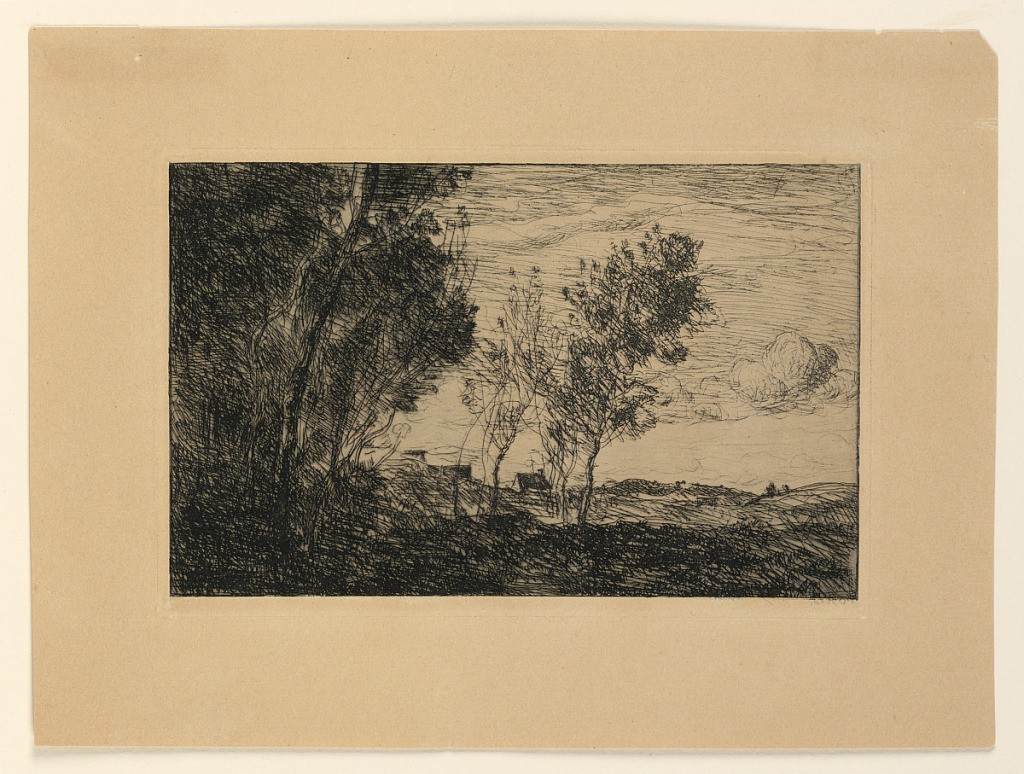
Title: Dans les dunes: Souvenir du bois de la Haye (In the Dunes: Souvenir of the Woods at the Hauge)
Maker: Jean Baptiste Camille Corot, French, 1796 – 1875
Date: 1869
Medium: Etching in black ink on cream colored paper
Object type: Print
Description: Trees, at left, border on a heath; roofs of cottages in the left background.